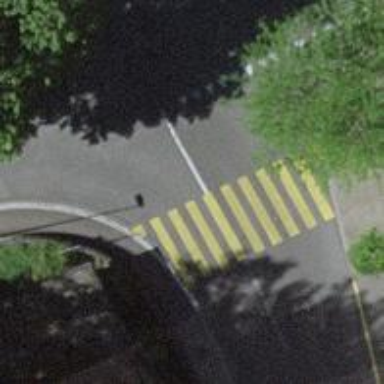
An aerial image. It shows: Marked crossing with zebra stripes on the road.